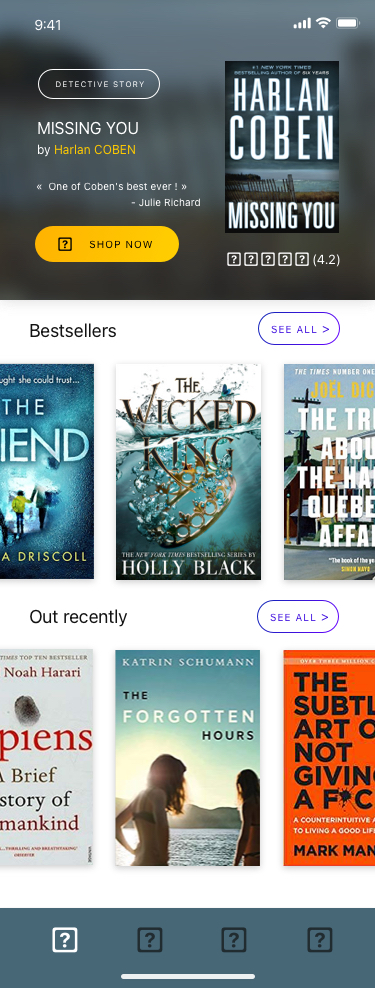
Text in this UI design:
Out recently
Bestsellers
(4.2)





«  One of Coben's best ever ! »
- Julie Richard
MISSING YOU
by Harlan COBEN
SHOP NOW

DETECTIVE STORY
SEE ALL >
SEE ALL >